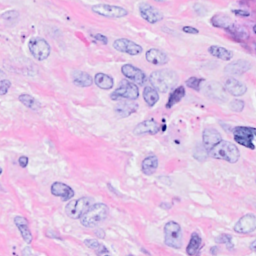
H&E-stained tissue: Breast